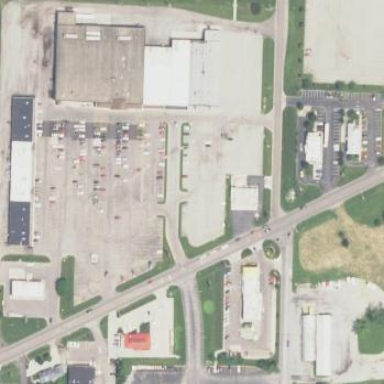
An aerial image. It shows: Retail area.